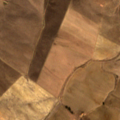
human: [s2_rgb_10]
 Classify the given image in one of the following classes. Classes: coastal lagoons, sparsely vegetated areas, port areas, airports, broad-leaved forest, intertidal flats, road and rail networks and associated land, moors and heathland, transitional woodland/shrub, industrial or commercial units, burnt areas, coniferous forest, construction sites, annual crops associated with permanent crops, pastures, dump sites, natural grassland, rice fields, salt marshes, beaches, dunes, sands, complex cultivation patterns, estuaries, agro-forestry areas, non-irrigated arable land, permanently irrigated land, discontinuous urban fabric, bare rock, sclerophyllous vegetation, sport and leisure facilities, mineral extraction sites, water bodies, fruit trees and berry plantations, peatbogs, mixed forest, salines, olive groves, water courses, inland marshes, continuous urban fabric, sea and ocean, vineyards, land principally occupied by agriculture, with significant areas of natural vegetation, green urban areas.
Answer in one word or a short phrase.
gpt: non-irrigated arable land